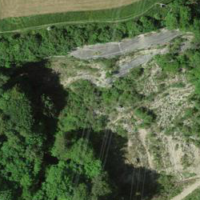
EUNIS habitat code: 41
Species observed at this site:
Petasites albus